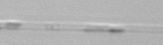
Label: Leptocylindrus